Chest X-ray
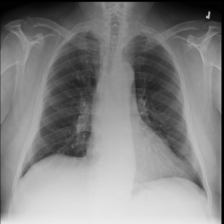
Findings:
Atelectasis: negative
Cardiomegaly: negative
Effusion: negative
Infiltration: negative
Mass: negative
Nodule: negative
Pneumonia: negative
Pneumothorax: negative
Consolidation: negative
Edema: negative
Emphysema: negative
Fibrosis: negative
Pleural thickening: negative
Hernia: negative